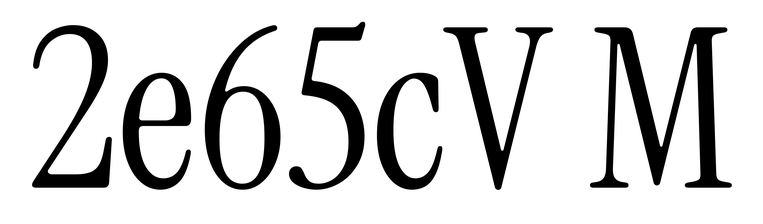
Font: InstrumentSerif-Regular